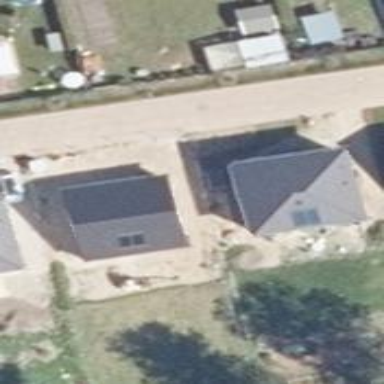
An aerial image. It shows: Detached building.